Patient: sex M, age 76
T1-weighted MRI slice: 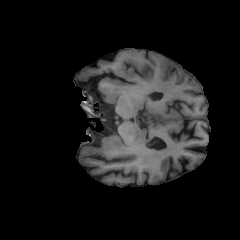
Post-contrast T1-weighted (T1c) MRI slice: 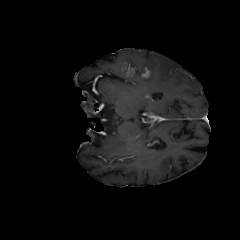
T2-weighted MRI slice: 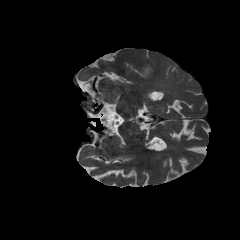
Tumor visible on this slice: yes
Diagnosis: Glioblastoma, IDH-wildtype
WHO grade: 4